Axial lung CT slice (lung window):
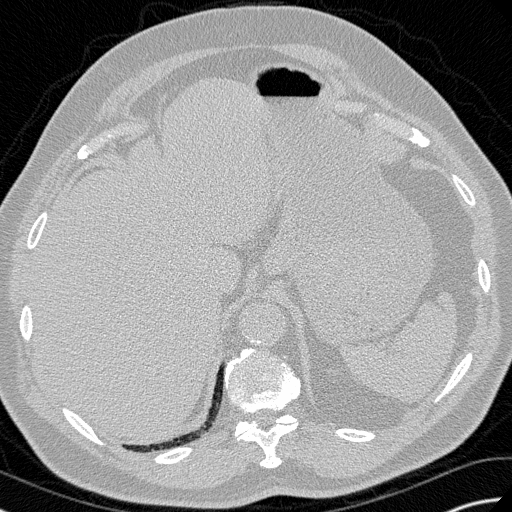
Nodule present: no